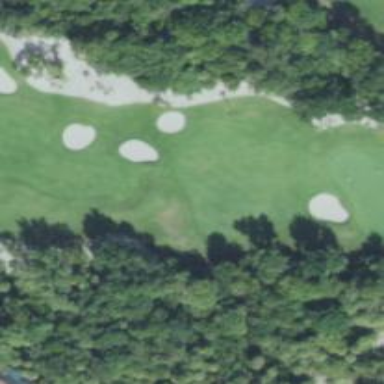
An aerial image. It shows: Sandy area is golf bunker.